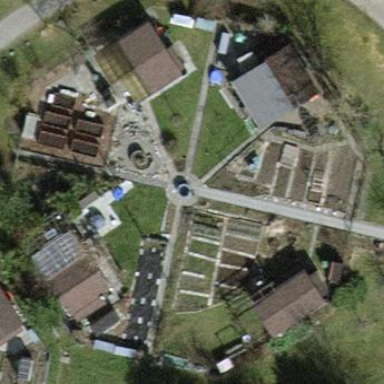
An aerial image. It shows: Garden that is leisure land.